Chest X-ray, PA view. Patient: 41 years old, sex F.
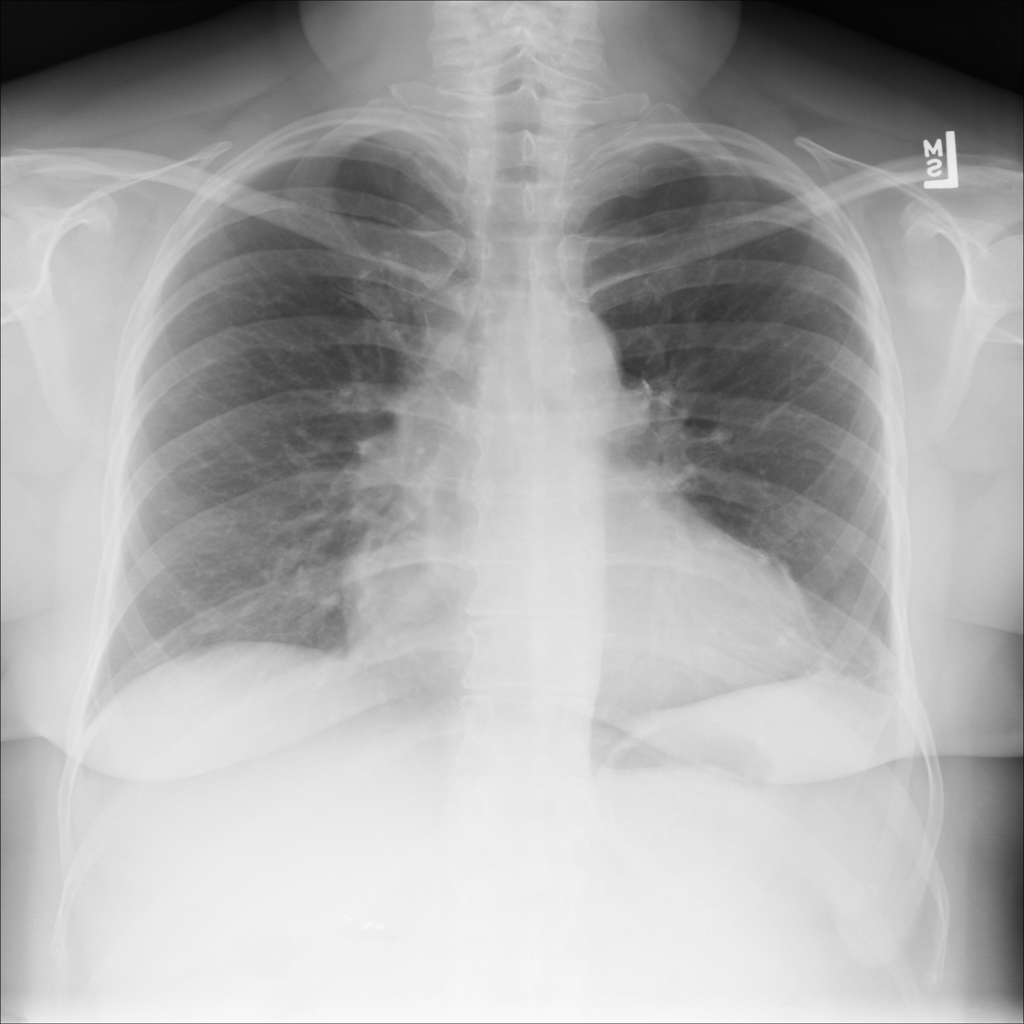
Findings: No Finding